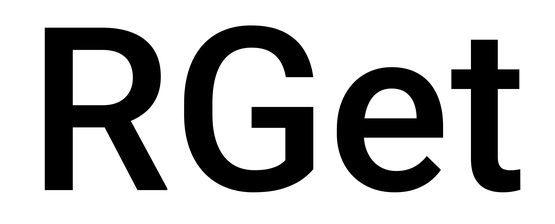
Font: Roboto_Medium